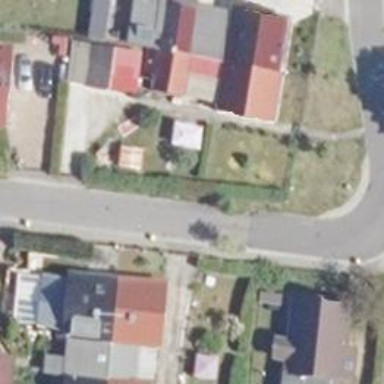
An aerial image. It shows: Traffic calming feature called choker.